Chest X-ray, AP view. Patient: 47 years old, sex F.
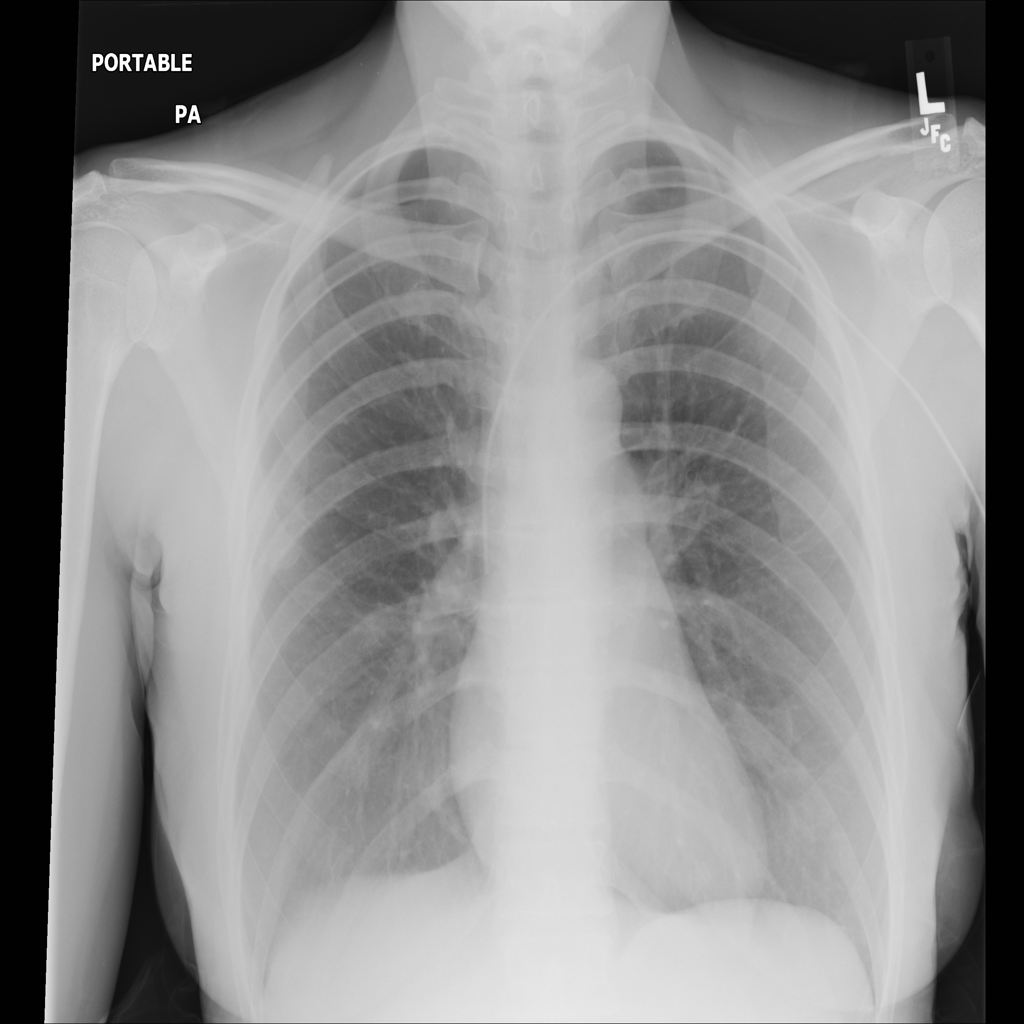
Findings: No Finding